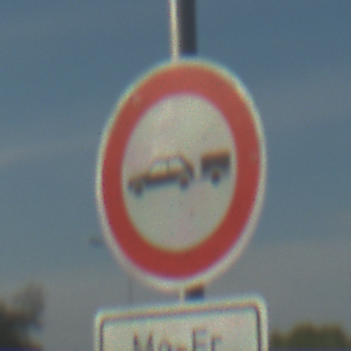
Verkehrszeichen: VerbotPersonenkraftwagenMitAnhaenger
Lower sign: ZeitangabenMitBeschraenkungAufWochentage2
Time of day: MorningAfternoon
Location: Outdoor (Suburban)
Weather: PartlyCloudy
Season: NotSpecified
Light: Natural